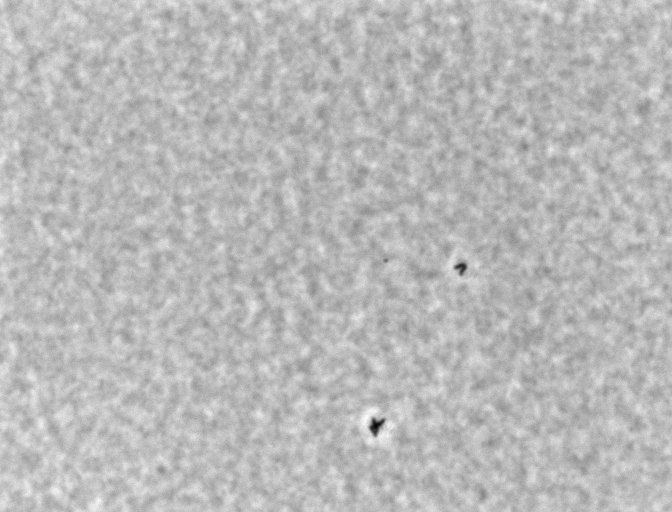
Listeria innocua